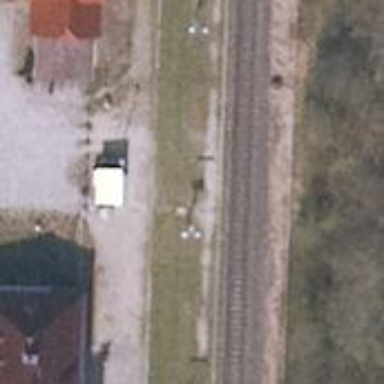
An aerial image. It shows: Stop position for public transport on the railway.